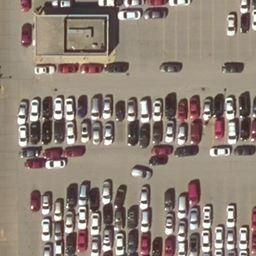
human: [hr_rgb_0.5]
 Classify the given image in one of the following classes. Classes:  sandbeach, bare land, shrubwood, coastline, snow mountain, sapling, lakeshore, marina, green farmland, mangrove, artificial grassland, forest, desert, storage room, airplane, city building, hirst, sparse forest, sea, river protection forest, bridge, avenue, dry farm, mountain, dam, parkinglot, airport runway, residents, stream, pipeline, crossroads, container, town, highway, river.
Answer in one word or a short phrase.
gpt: parkinglot